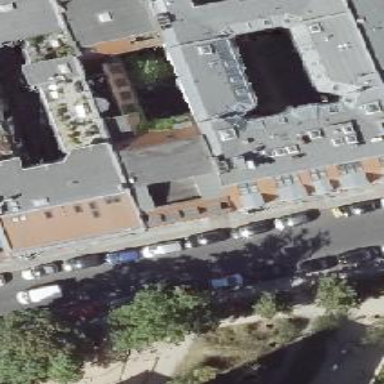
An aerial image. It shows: Pub.